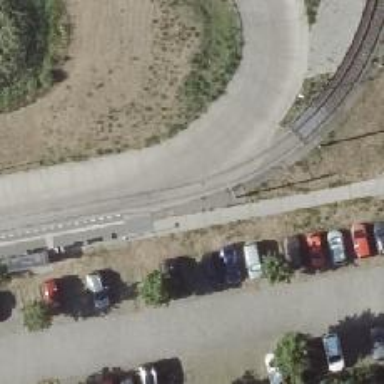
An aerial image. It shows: Tramway with electrified contact lines.